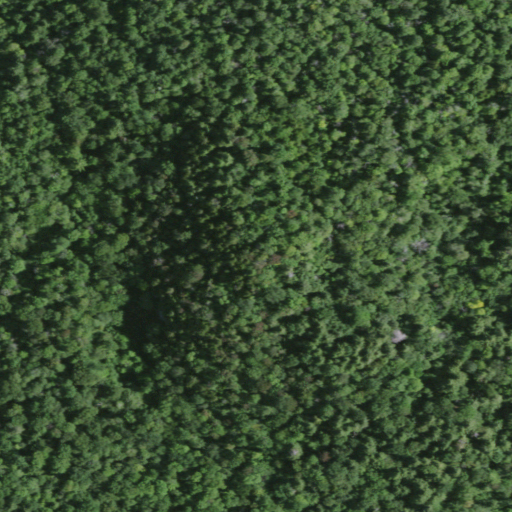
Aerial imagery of mountain in New York named Bear Mountain containing deciduous forest, evergreen forest, and mixed forest